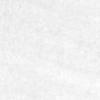
Label: no_change